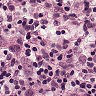
Metastatic tissue present: no